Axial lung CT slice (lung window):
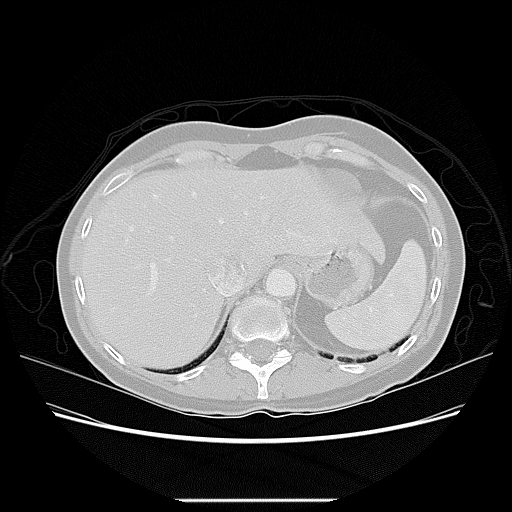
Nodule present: no